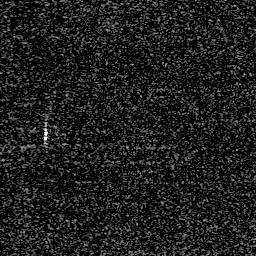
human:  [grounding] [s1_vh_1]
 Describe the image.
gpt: In the satellite image, there is  <ref>1 small ship </ref> <box>[[15, 45, 20, 56, 0]]</box> located at left.